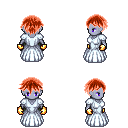
a pixel art fantasy rpg character, female body template, dark elf, purple skin, underdress, teal pants, red short bangs hairstyle, gold gloves, four views (front, back, left, right), 2x2 character sprite sheet, small pixel art, hard edges, no anti-aliasing